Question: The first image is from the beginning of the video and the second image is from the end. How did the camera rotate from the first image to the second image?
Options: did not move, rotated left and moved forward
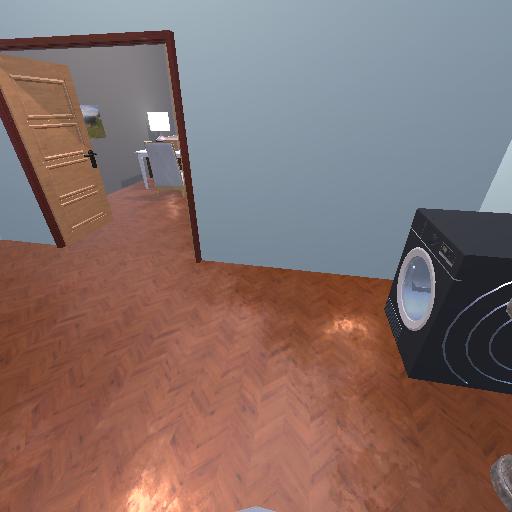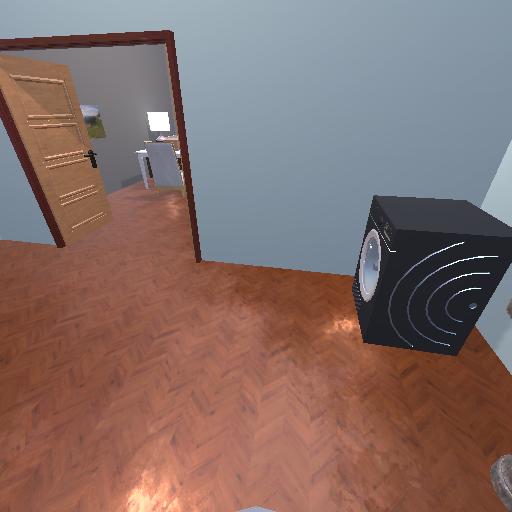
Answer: did not move